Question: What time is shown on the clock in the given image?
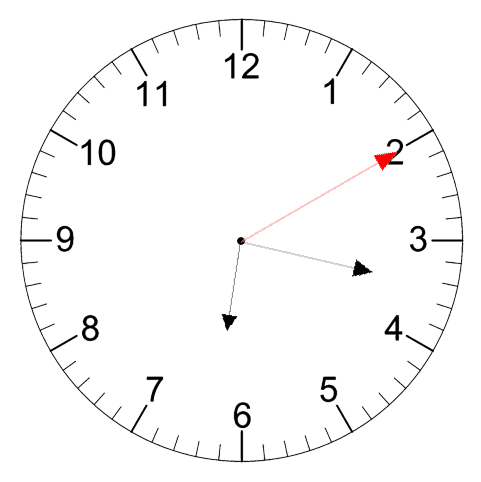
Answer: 06:17:10